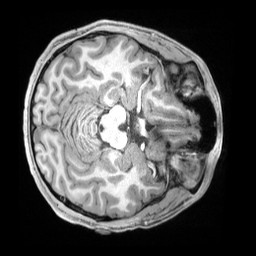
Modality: T1w
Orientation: axial
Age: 21
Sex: male
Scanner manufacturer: siemens
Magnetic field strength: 3 T
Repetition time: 2.4 s
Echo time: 0.00226 s